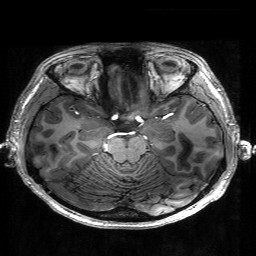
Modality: T1w
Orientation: coronal